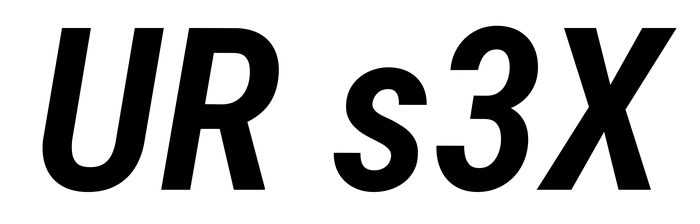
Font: Roboto-Italic_Condensed_SemiBold_Italic